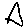
Label: triangle